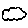
Label: cloud